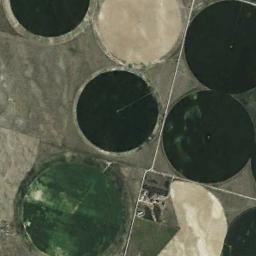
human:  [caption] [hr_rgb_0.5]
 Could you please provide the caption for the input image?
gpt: Several circular farmlands with different colors are neatly arranged on the wasteland .

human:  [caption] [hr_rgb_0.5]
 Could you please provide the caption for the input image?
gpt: There are some bare circle farmland and green circle farmland .

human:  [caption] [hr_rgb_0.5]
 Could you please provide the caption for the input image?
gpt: Several neatly arranged circular farmland with dark green, Light green and light yellow mixed with incomplete gardens .

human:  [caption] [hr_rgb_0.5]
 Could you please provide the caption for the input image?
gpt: Circular farmland is not large .

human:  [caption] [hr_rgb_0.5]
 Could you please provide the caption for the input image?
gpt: There are several circular farmlands of different sizes .